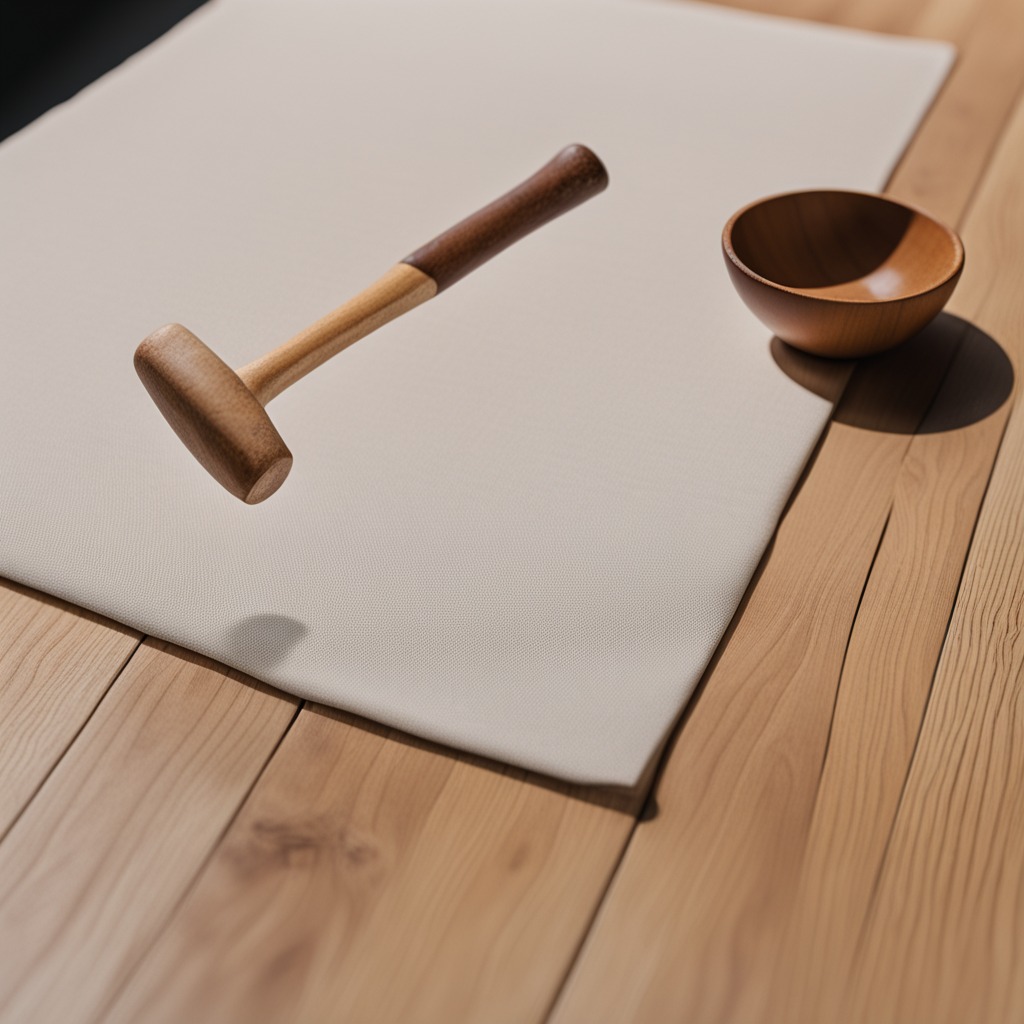
A hammer lying on a wooden table in an outdoor workshop during daytime bright natural light soft shadows worn but beneath the cloth